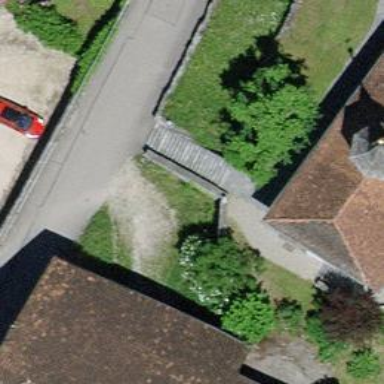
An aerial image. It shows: Road with steps.